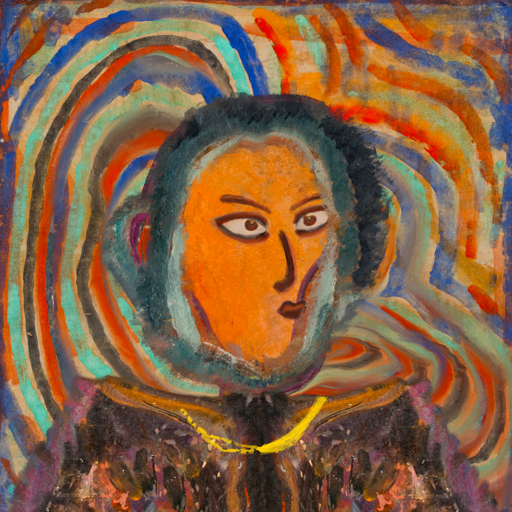
Background: Sisters, Head And Neck Side: Hypocrite_w_Hair, Face Side: Roy_Bahadur, Bust: Gypsy_Queen, Hair Side: Boggyland, Head Accessory: Blank, Second Necklace: Blank, Necklace: Irani_1, Baby: Blank